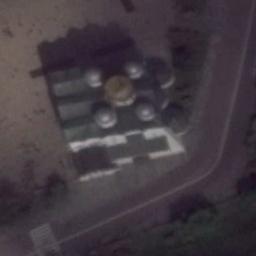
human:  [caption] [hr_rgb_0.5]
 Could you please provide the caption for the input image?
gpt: A cathedral with a gray roof, The main house in the middle of the church has five round roofs, Many trees and a road around the church .

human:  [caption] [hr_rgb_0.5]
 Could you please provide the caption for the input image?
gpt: This is a church with five bulbous buildings on its roof .

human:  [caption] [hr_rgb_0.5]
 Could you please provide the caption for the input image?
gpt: The church with five circular towers is built in the vacant lot .

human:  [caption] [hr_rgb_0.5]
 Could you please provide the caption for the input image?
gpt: There is a church with five circular roofs on the open place .

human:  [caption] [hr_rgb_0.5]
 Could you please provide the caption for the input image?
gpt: A road is near the church .